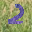
Label: 2